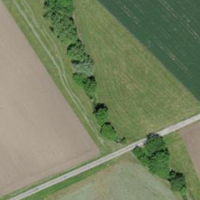
EUNIS habitat code: 52
Species observed at this site:
Lysichiton americanus